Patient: sex F, age 26
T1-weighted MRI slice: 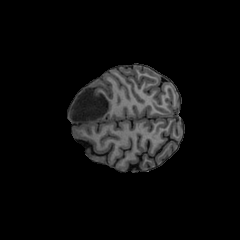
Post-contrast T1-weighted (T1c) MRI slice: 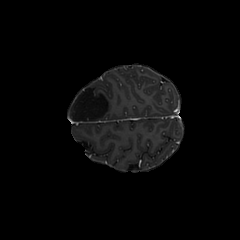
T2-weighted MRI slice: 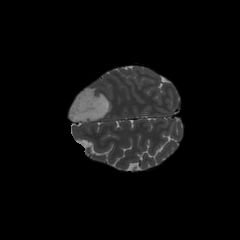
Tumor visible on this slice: yes
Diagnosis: Astrocytoma, IDH-mutant
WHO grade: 3